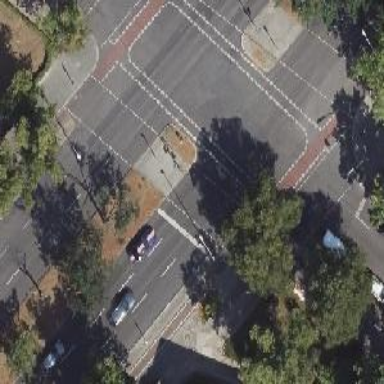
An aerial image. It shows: Secondary road with asphalt surface and cycle track on the right side.